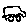
Label: car